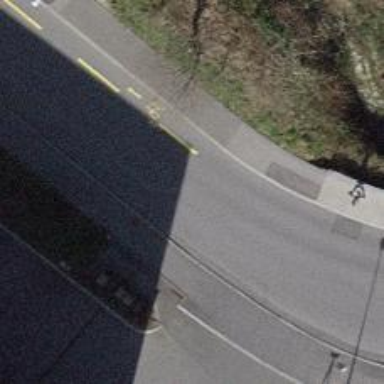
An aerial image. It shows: Tertiary road with asphalt surface. There are sidewalks on both sides and designated cycle lane on the left.